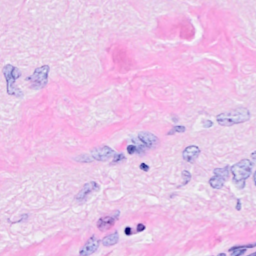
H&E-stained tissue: Breast